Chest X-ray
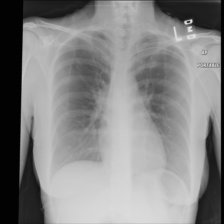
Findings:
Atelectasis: negative
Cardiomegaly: negative
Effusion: negative
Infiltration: negative
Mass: negative
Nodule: negative
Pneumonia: negative
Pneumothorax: negative
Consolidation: negative
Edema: negative
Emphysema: negative
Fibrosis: negative
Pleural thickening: negative
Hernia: negative